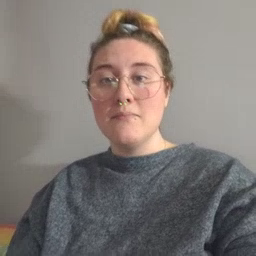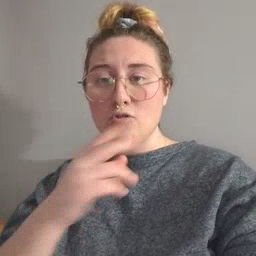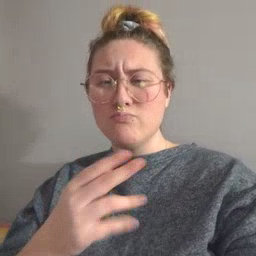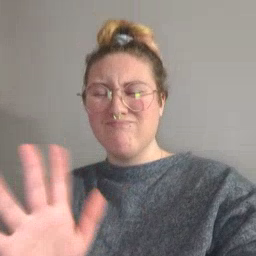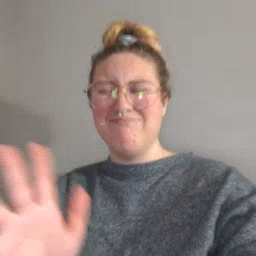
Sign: cute